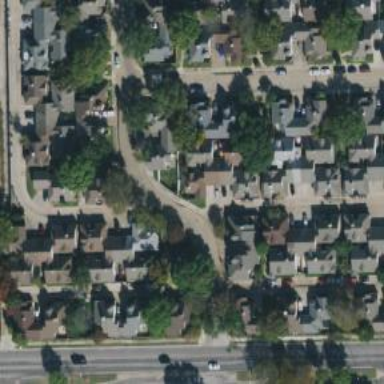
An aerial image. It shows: Alley classified as service road.